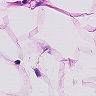
Metastatic tissue present: no